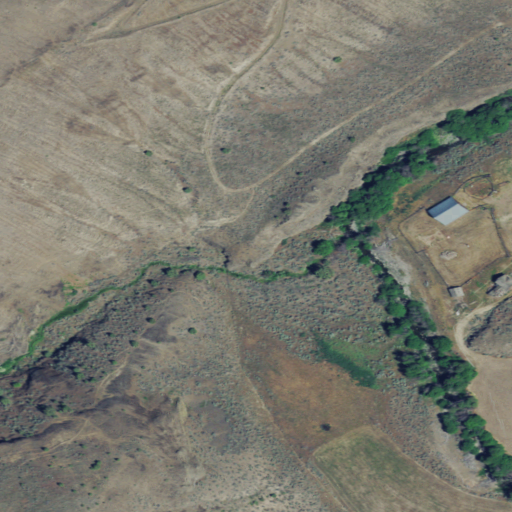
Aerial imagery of valley in Oregon named Bruce Hollow containing grassland, shrub, woody wetlands, and open development